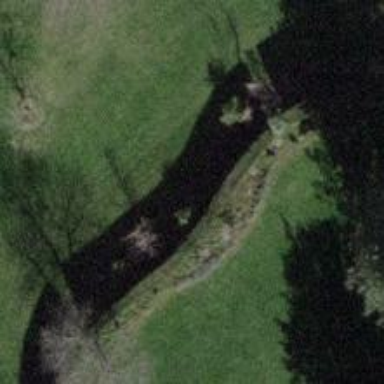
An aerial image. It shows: Hedge barrier.